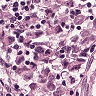
Metastatic tissue present: yes